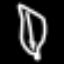
Label: leaf